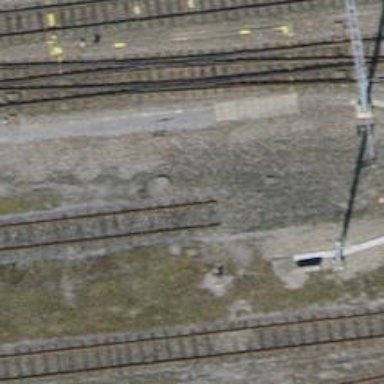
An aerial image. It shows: Railway yard with one track. The railway is electrified with contact line.